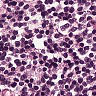
Metastatic tissue present: no